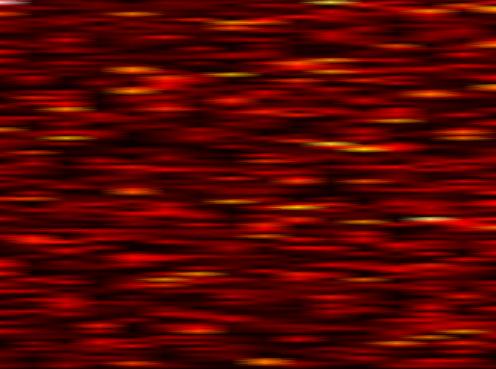
Label: WOLA